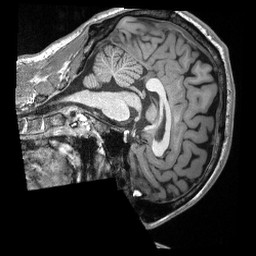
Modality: T1w
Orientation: sagittal
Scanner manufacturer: siemens
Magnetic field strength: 3 T
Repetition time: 2.3 s
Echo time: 0.00308 s